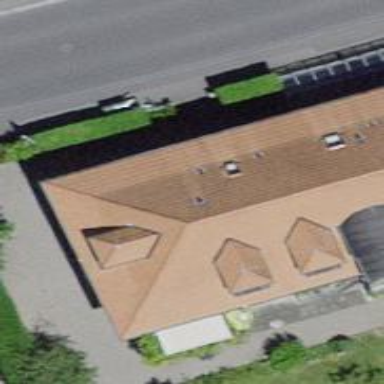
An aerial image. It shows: Hipped roof apartment building.